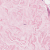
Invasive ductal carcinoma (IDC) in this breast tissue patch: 0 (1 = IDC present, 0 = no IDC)